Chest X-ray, AP view. Patient: 27 years old, sex F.
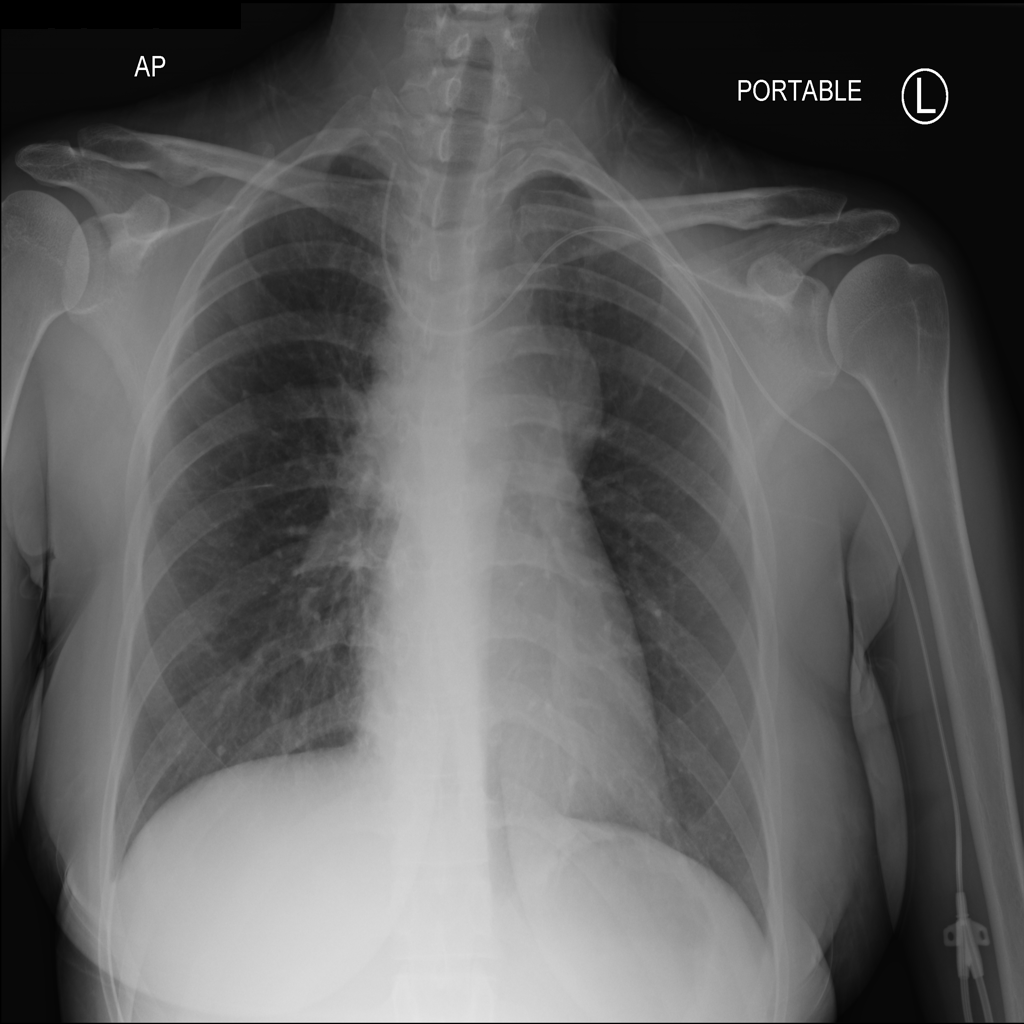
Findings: Mass, Pleural_Thickening